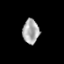
Tissue: prostate
Cell type: T cells
Senescence score: 0.2899
Nuclear area (px): 394
Mean DAPI intensity: 170.987